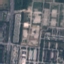
Label: Industrial